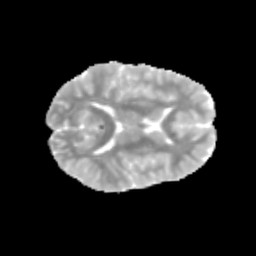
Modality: MD
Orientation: axial
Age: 9
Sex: male
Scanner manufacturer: siemens
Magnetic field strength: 3 T
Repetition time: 3.8 s
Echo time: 0.07 s